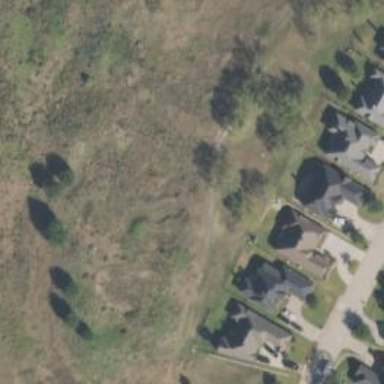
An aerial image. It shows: Service road designated as golf cart path.